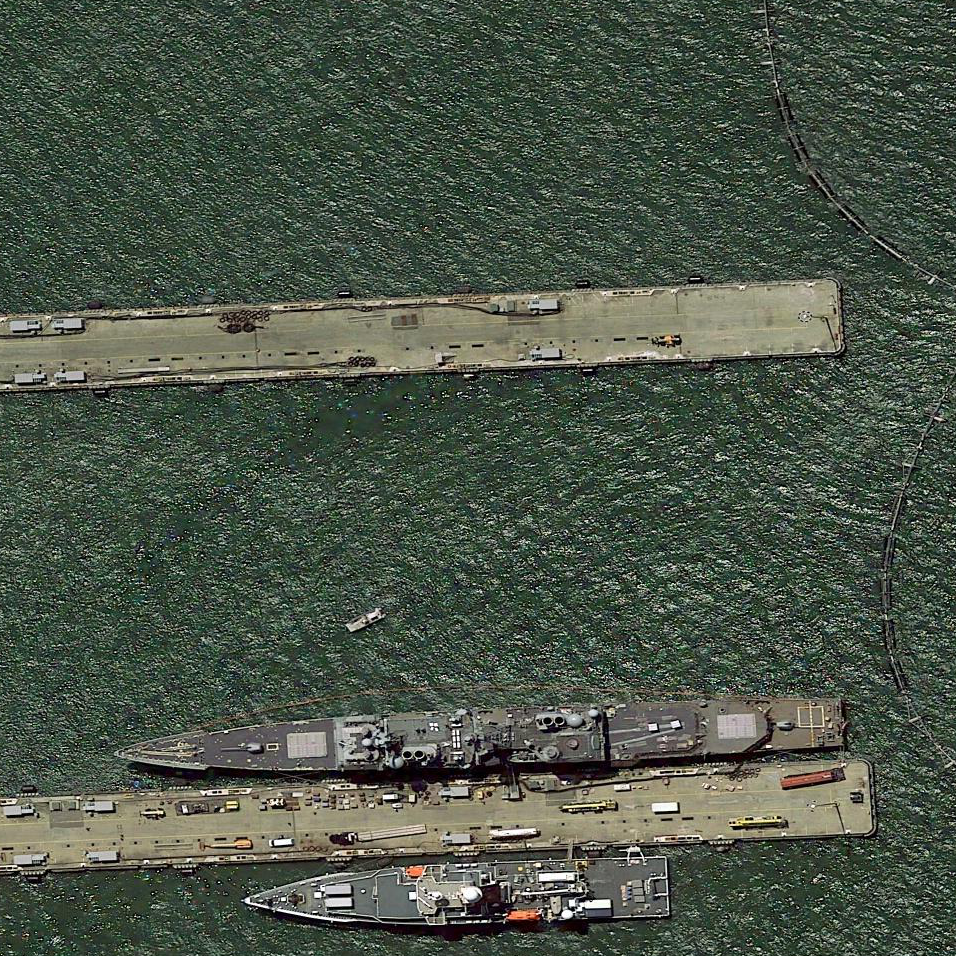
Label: Ticonderoga-class_cruiser